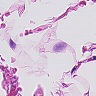
Metastatic tissue present: no